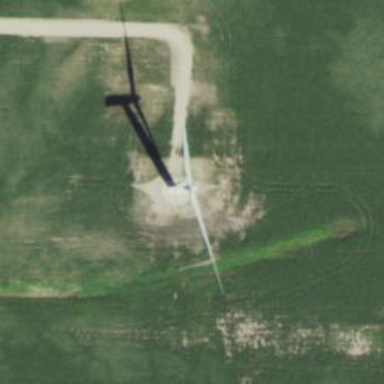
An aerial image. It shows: Wind generator powered by Vestas horizontal axis wind turbine.